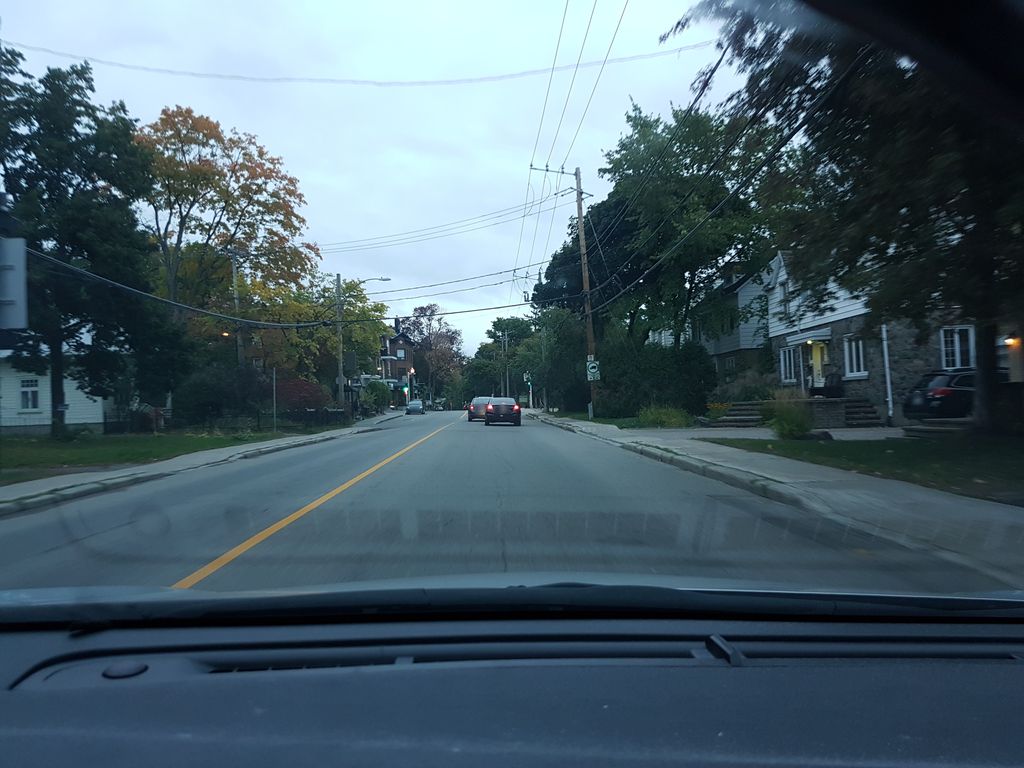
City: quebec_city